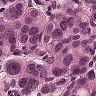
Metastatic tissue present: yes